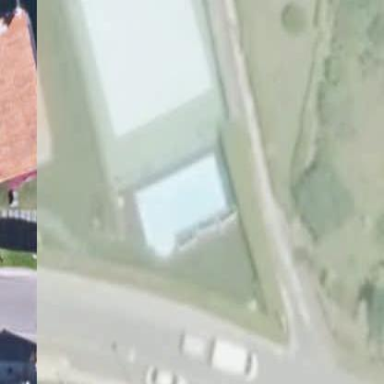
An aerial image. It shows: Swimming pool located in leisure land.